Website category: phone
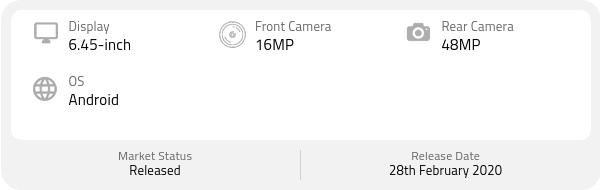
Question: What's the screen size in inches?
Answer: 6.45-inch

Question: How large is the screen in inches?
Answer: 6.45-inch

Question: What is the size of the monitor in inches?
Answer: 6.45-inch

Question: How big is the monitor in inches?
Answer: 6.45-inch

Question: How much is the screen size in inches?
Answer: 6.45-inch

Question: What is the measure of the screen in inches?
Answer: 6.45-inch

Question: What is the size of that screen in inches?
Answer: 6.45-inch

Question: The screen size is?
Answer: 6.45-inch

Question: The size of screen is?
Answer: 6.45-inch

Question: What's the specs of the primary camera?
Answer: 48MP

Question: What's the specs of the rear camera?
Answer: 48MP

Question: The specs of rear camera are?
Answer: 48MP

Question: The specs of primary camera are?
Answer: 48MP

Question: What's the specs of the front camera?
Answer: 16MP

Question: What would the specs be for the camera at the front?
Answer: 16MP

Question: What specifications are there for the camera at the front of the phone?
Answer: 16MP

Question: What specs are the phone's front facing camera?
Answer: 16MP

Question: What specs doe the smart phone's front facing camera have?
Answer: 16MP

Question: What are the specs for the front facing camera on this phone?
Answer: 16MP

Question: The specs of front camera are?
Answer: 16MP

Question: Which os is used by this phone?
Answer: Android

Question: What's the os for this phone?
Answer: Android

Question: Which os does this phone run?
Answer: Android

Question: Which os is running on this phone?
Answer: Android

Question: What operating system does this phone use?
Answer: Android

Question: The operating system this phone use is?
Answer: Android

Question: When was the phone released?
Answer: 28th February 2020

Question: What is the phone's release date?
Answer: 28th February 2020

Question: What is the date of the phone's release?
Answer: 28th February 2020

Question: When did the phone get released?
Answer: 28th February 2020

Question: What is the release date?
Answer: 28th February 2020

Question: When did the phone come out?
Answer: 28th February 2020

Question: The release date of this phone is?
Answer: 28th February 2020